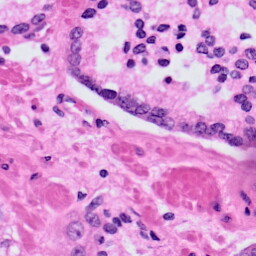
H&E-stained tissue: Prostate